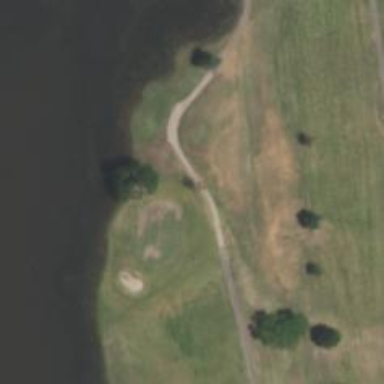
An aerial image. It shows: Golf hole.